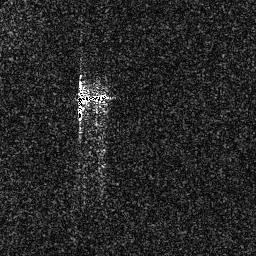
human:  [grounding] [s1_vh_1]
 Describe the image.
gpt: In the satellite image, there is  <ref>1 medium ship </ref> <box>[[28, 33, 44, 47, 0]]</box> located at center.